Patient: sex F, age 54
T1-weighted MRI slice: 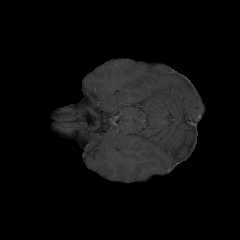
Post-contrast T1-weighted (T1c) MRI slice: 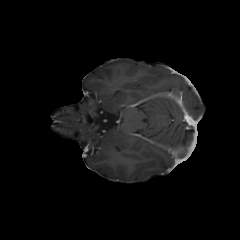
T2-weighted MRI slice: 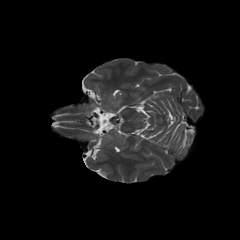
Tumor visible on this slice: no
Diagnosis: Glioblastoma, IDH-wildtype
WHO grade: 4